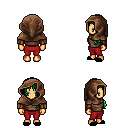
a pixel art fantasy rpg character, female body template, human, tanned skin, brown long-sleeve shirt, red pants, green left-swept hairstyle, cloth hood, leather bracers, black slippers, four views (front, back, left, right), 2x2 character sprite sheet, small pixel art, hard edges, no anti-aliasing